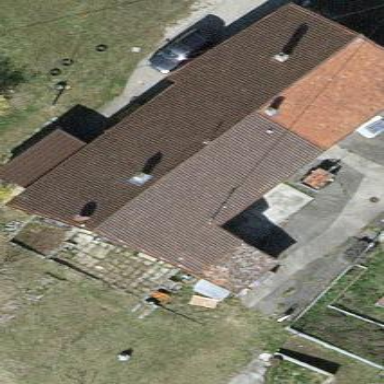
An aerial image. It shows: Simple house.